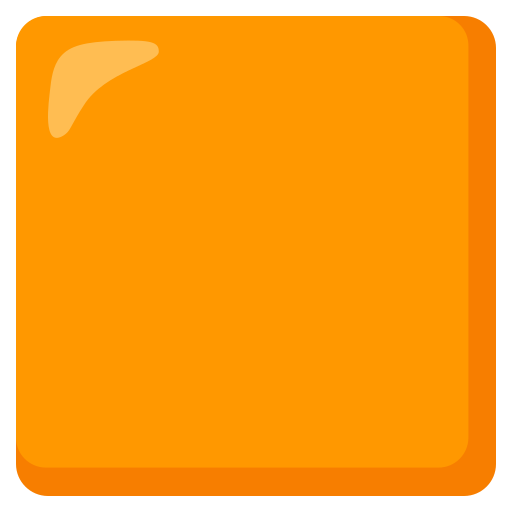
Emoji: 🟧